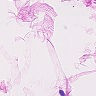
Metastatic tissue present: no